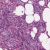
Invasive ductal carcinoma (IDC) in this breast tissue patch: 1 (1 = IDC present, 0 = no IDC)